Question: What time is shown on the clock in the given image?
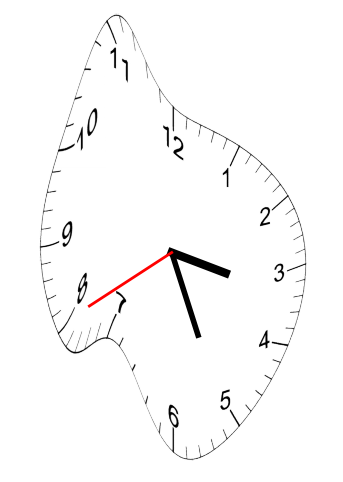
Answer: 03:25:40